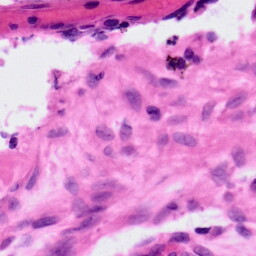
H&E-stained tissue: Ovarian